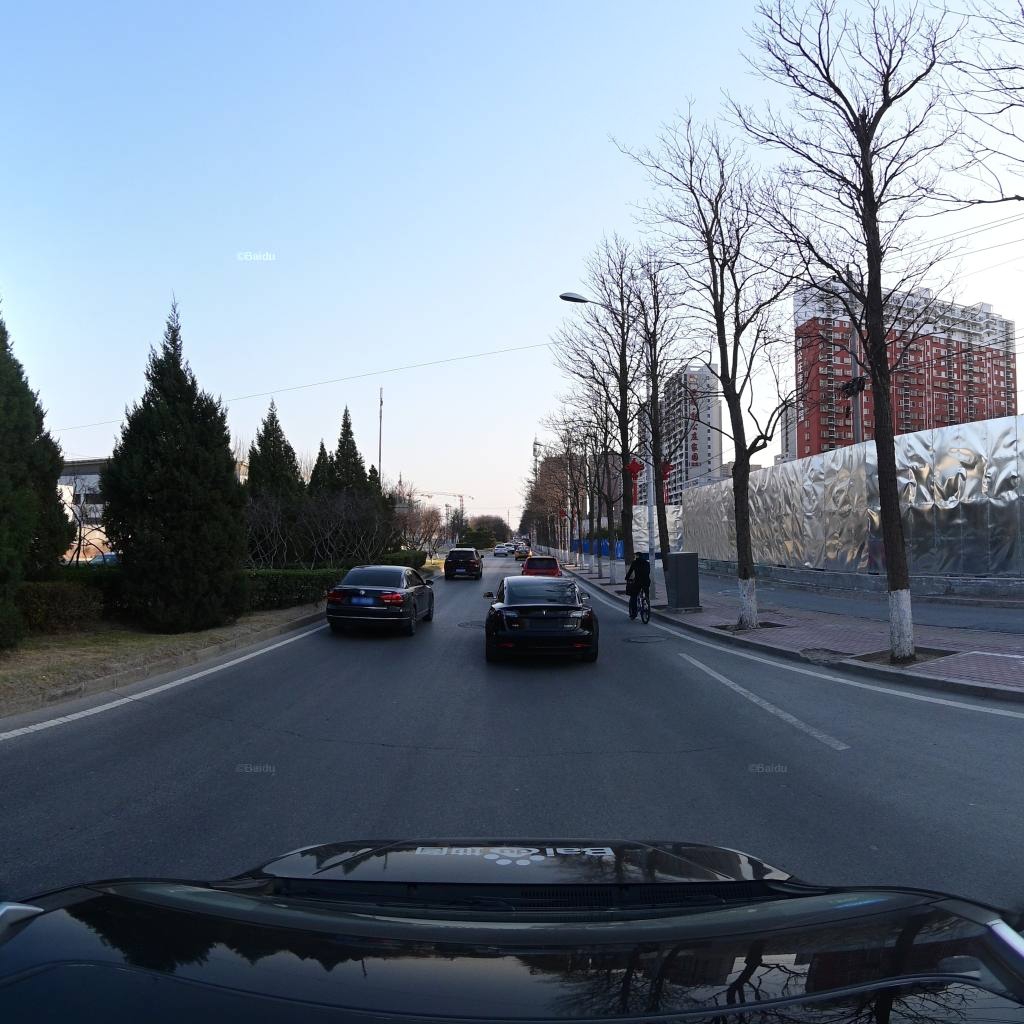
Region: Fengtai
Road damage annotations: transverse crack, manhole cover, manhole cover